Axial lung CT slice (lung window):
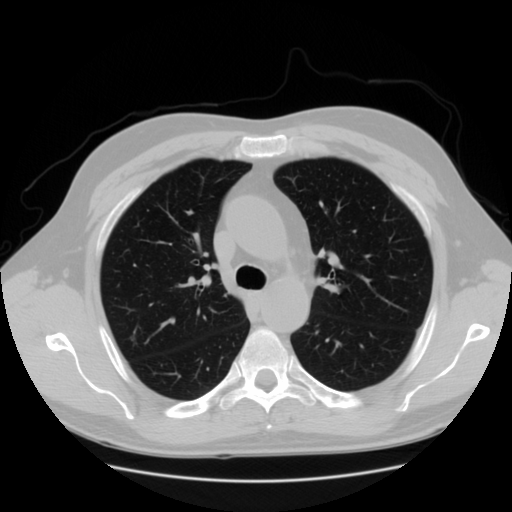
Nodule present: yes
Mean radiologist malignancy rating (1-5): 3